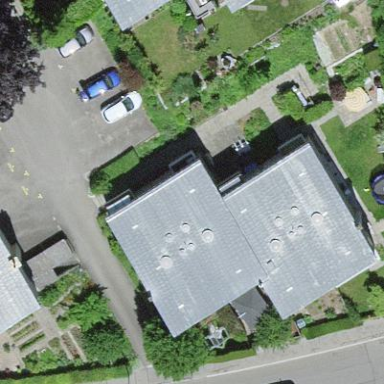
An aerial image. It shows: Flat-roofed house.